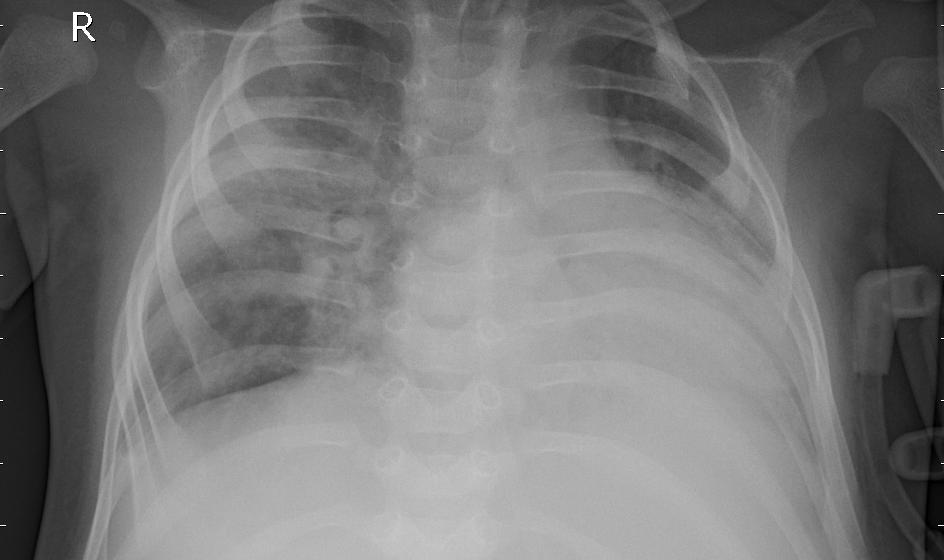
Diagnosis: PNEUMONIA